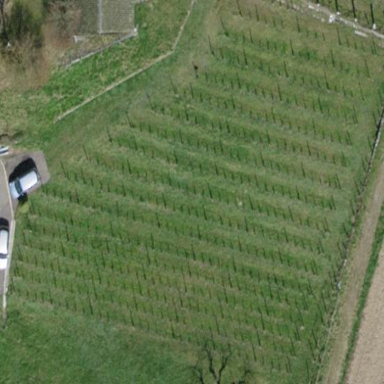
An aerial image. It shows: Vineyard where grapes are grown.